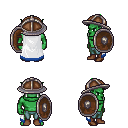
a pixel art fantasy rpg character, male body template, orc, green skin, white trimmed cape, teal pants, green short mohawk hairstyle, chain helm, brown shoes, shield, four views (front, back, left, right), 2x2 character sprite sheet, small pixel art, hard edges, no anti-aliasing